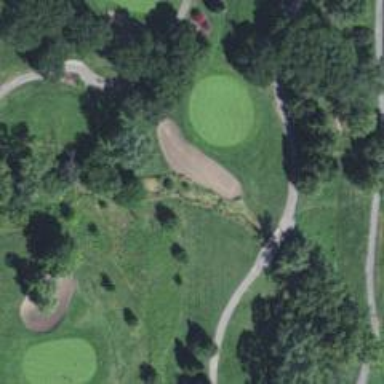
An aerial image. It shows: Golf hole.